Question: i want someone to hover over 'plays' and see 'prose' while 'plays' temporarily disappears.
But this is what it looks like

The word plays remains in the background upon hover
'''
.prose {
visibility: hidden;
position: absolute;
}
.prose a {
visibility: hidden;
text-decoration: none;
color: orange;
position: absolute;
z-index: 999;
}
.plays-title:hover {
opacity: 0;
cursor: cell;
}
.title:hover .prose {
visibility: visible;
}
.title:hover .prose a {
visibility: visible;
}
'''
'''
<h1 class="title" style="float:right;">
<!--on hover-->
<span class="prose"><a href="/prose">PROSE</a></span>
<!--hover element end-->
<span class="plays-title"> PLAYS </span>
</h1>
'''
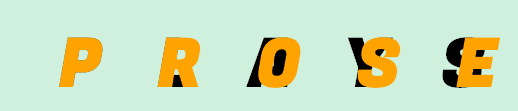
Answer: You can set opacity to 0 when hovering
'''
.title:hover .plays-title {
opacity: 0;
}
'''